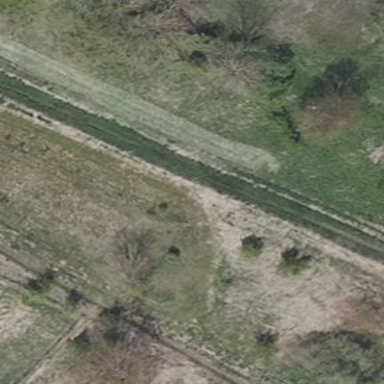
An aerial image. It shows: Patch of scrub vegetation.